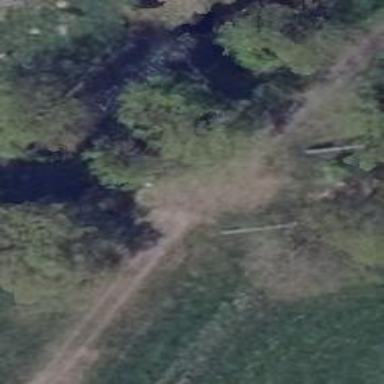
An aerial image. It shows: Abandoned railway.